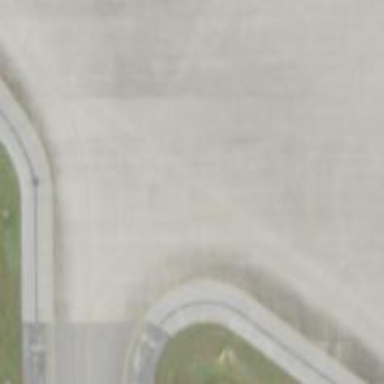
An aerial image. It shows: View of taxiway at the airport.